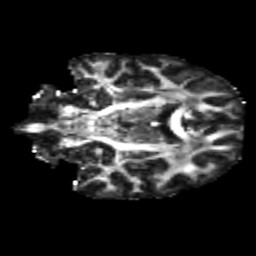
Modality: FA
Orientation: coronal
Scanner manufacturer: siemens
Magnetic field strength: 3 T
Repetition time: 4.16 s
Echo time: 0.0806 s